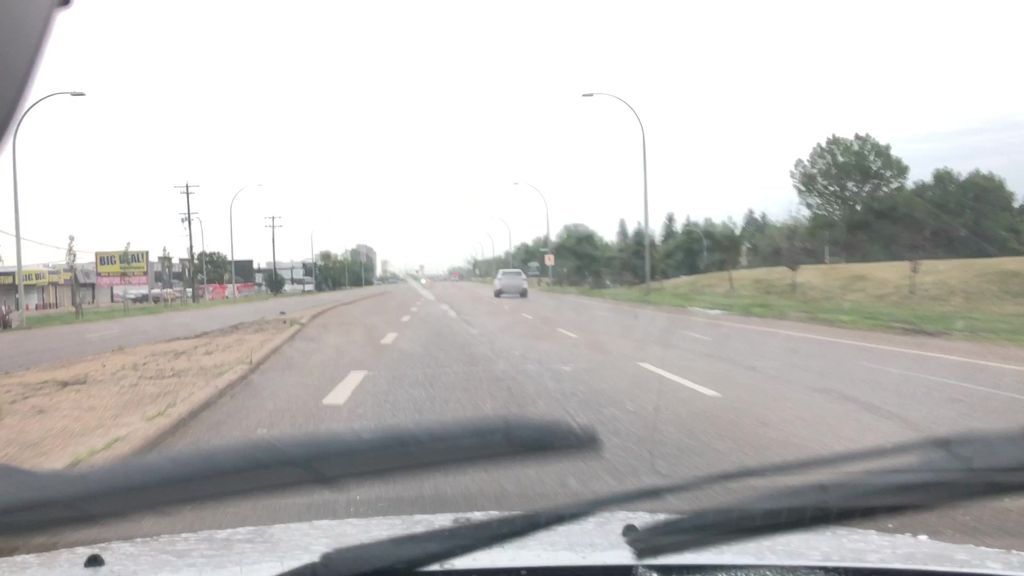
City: edmonton